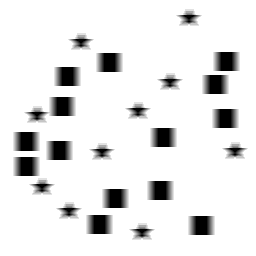
Squares: 14
Triangles: 0
Stars: 10
Total shapes: 24